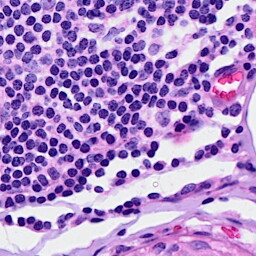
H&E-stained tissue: Breast